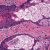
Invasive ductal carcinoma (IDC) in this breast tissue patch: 0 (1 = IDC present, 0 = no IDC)